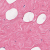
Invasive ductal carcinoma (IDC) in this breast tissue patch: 0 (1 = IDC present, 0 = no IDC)